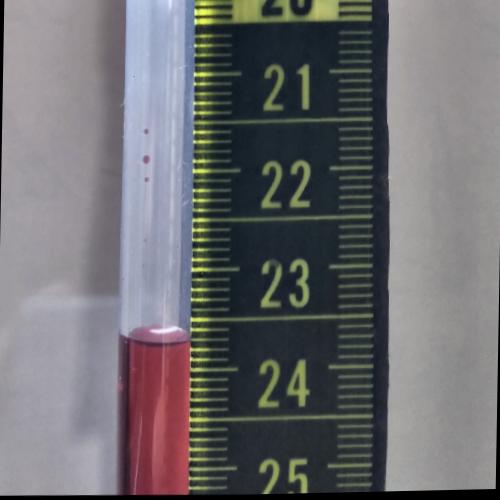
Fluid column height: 23.7 cm